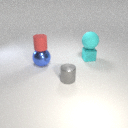
small cyan metal cube behind small gray metal cylinder